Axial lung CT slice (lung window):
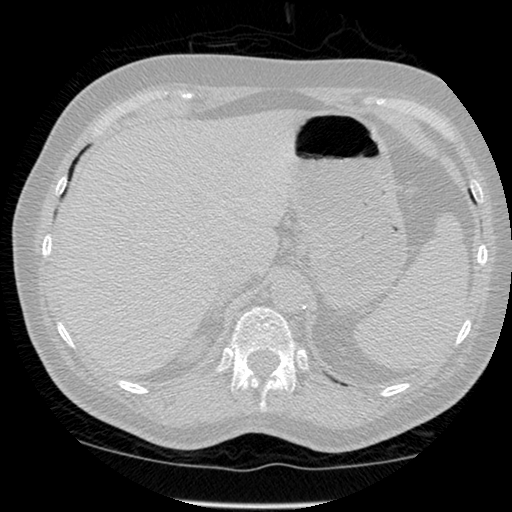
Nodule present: no